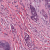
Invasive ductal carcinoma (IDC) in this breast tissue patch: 1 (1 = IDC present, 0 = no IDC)